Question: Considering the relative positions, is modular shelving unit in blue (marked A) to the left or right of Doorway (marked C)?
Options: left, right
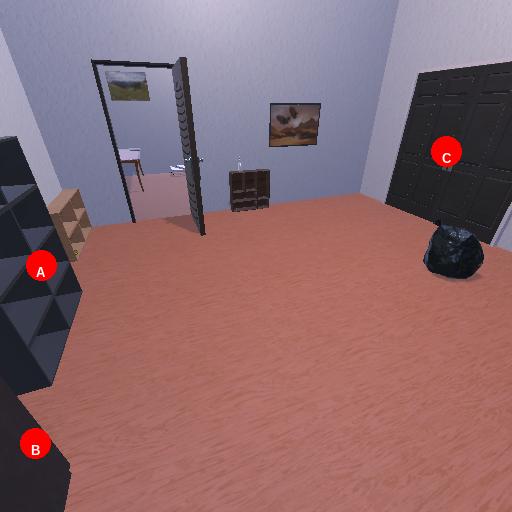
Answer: left